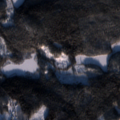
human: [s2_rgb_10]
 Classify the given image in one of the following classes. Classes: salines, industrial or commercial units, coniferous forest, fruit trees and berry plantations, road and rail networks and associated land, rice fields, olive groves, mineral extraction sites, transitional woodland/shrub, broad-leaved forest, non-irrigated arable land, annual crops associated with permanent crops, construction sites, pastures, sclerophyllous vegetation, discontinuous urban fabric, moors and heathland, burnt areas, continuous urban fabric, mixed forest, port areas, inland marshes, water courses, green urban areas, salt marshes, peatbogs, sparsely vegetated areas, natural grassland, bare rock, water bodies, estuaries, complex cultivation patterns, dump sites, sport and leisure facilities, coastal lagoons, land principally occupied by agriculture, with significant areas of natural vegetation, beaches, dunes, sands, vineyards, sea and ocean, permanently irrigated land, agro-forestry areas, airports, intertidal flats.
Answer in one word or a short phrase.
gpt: coniferous forest, mixed forest